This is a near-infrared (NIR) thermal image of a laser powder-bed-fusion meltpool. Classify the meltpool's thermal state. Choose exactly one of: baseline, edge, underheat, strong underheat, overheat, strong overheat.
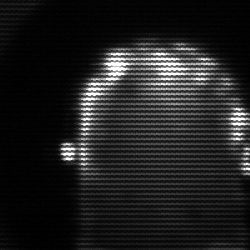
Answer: baseline